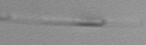
Label: Leptocylindrus